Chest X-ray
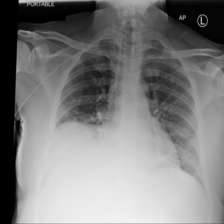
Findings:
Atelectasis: negative
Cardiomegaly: negative
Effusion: positive
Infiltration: positive
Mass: negative
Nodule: negative
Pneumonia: negative
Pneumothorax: negative
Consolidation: negative
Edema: negative
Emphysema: negative
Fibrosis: negative
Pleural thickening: negative
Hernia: negative